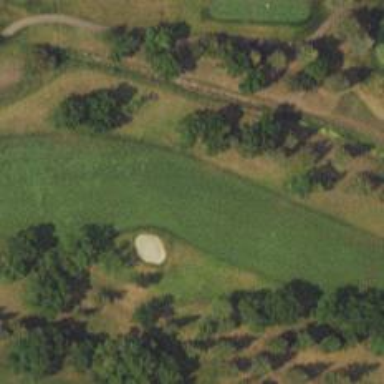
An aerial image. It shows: View of golf hole.